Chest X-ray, PA view. Patient: 33 years old, sex M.
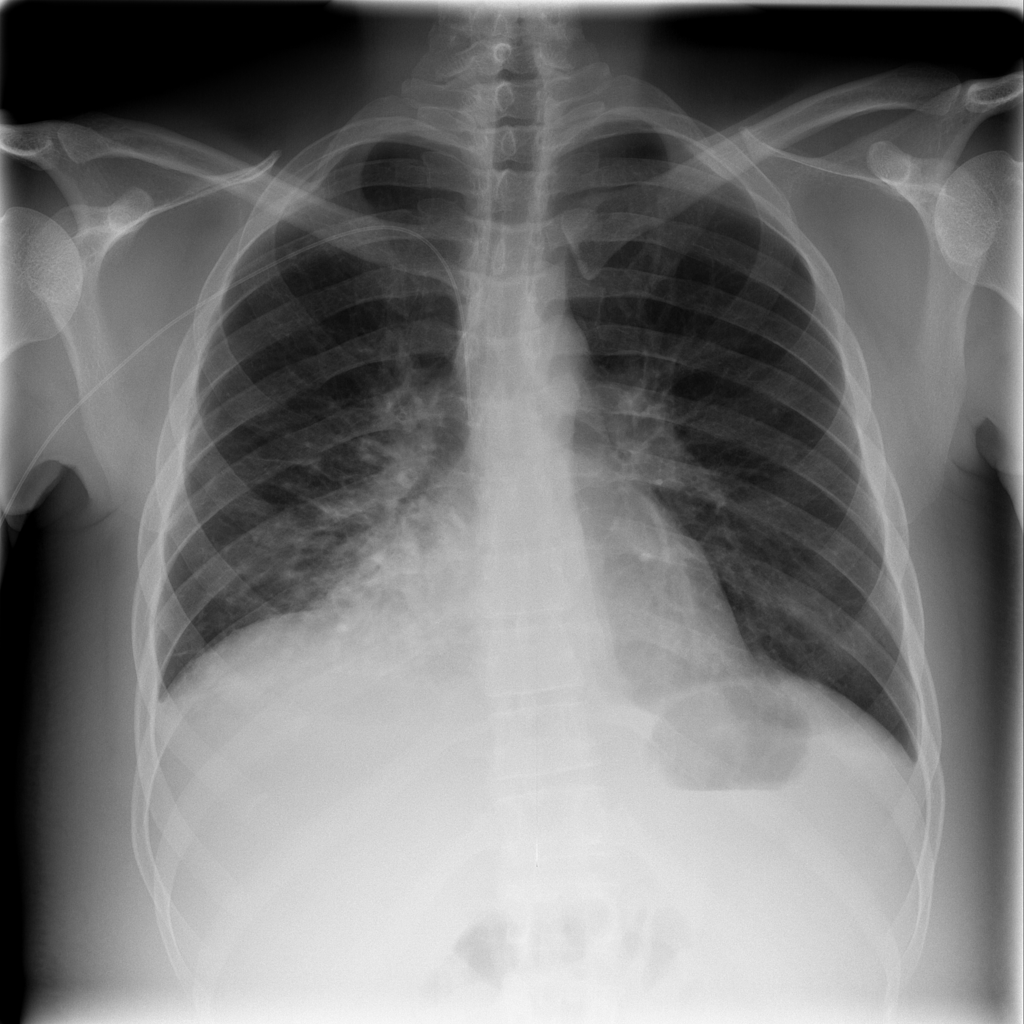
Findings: Infiltration